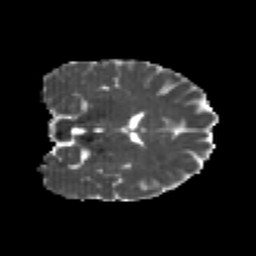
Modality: MD
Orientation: coronal
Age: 22
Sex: female
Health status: healthy
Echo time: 0.074 s